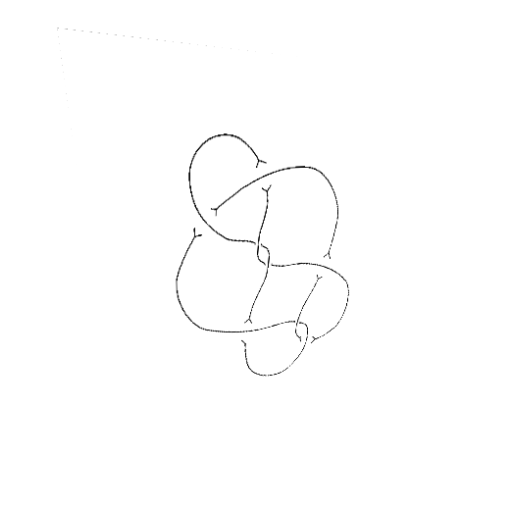
Crossing number: 8